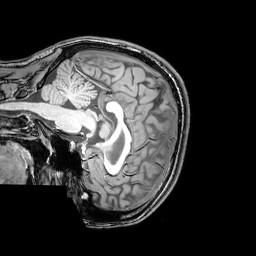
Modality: T1w
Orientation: sagittal
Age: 22
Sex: female
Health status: healthy
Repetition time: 0.081 s
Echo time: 0.037 s